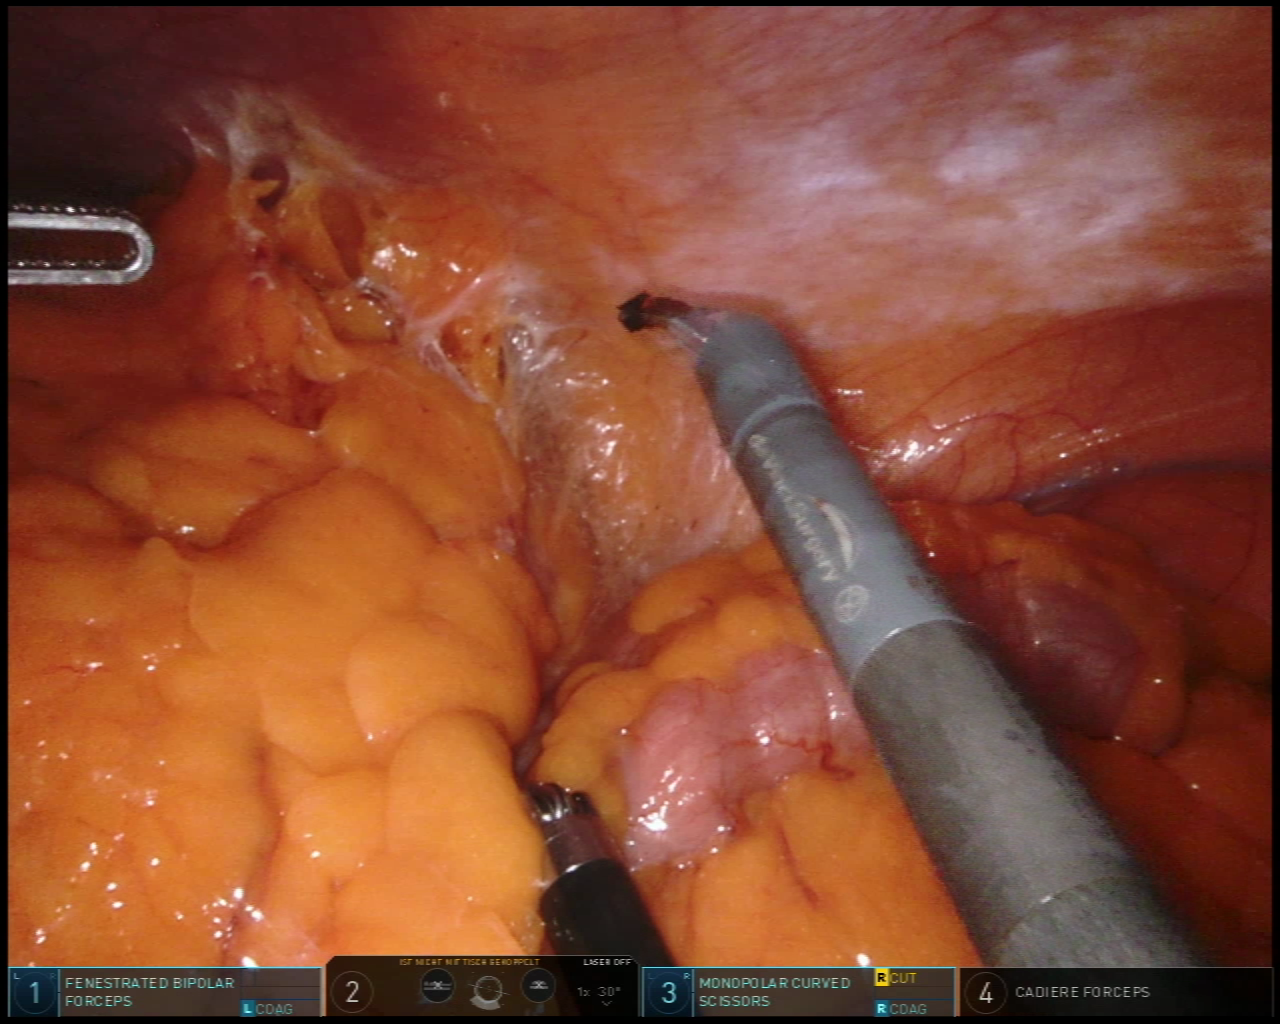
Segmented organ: abdominal_wall
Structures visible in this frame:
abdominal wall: yes
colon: yes
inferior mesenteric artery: no
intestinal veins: no
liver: no
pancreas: no
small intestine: no
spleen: no
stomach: no
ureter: no
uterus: no
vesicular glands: no